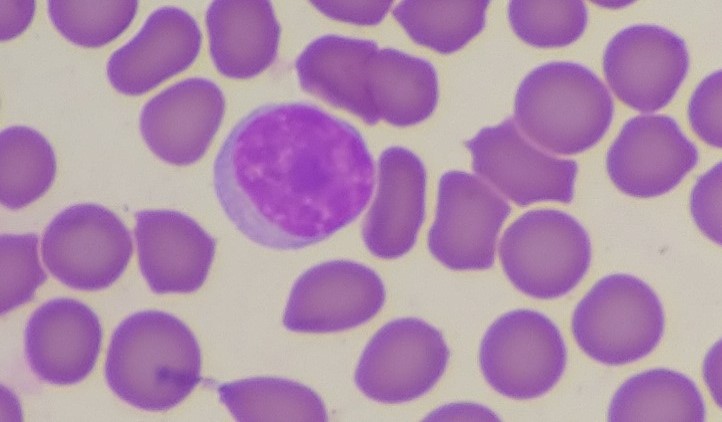
White blood cell type: Lymphocyte